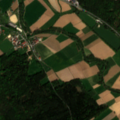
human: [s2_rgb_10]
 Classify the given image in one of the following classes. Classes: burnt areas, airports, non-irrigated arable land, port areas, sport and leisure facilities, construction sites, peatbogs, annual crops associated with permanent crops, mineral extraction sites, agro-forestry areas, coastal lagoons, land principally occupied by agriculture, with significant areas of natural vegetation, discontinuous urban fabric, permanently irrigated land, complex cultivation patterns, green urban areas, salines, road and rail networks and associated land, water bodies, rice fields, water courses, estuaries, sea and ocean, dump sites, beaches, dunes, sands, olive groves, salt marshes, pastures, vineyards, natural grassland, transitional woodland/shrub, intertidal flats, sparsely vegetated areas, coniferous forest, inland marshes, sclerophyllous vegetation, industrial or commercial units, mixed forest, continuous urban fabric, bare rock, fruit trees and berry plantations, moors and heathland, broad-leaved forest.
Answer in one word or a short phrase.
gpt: non-irrigated arable land, complex cultivation patterns, mixed forest